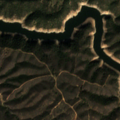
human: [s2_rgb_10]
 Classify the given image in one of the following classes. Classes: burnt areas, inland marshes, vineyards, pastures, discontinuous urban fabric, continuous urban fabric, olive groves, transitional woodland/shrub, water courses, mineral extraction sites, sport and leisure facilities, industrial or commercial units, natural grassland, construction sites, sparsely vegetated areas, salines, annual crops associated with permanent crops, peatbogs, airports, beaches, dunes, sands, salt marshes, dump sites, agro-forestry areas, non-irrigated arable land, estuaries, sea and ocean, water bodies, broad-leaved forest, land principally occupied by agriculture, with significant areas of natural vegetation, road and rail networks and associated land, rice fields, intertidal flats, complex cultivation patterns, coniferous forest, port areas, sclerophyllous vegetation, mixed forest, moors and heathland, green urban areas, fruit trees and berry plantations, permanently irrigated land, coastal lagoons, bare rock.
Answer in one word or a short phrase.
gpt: broad-leaved forest, sclerophyllous vegetation, transitional woodland/shrub, water bodies